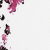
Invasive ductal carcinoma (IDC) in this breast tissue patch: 0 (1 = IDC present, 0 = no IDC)